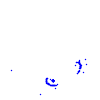
Particle: kaon